Field crop: tomato
Growth stage: 1
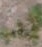
Species: portulaca